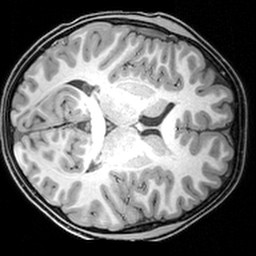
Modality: T1w
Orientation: axial
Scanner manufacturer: siemens
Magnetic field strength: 3 T
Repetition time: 1.9 s
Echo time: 0.00397 s